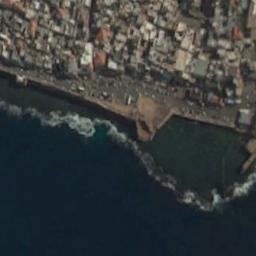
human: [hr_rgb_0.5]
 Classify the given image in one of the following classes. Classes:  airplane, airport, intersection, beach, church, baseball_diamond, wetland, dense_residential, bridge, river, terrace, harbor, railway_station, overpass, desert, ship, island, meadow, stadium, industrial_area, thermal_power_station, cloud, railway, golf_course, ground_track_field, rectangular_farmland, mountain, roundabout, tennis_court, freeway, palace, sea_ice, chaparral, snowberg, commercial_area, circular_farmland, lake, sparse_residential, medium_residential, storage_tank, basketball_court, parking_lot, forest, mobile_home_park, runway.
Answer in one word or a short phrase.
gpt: beach